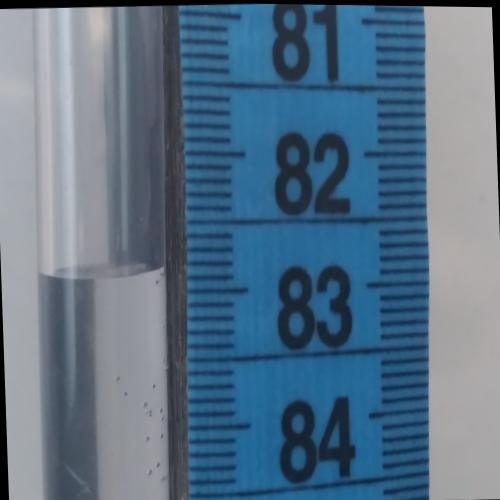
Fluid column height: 82.8 cm